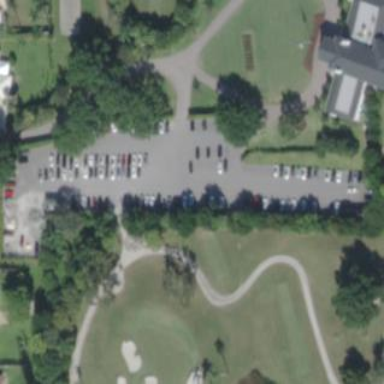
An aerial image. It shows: Parking area.